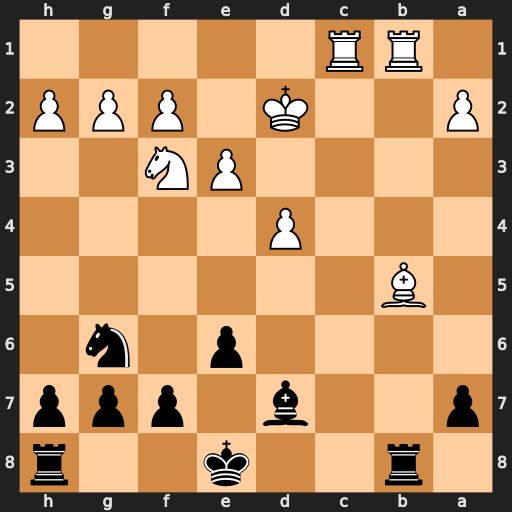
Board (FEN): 1r2k2r/p2b1ppp/4p1n1/1B6/3P4/4PN2/P2K1PPP/1RR5
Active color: b
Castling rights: k
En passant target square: -
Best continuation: Rxb5 Rxb5 Bxb5